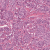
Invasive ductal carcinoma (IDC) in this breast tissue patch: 1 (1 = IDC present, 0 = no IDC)